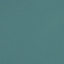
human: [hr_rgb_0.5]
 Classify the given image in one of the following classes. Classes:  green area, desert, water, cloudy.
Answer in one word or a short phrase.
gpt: water